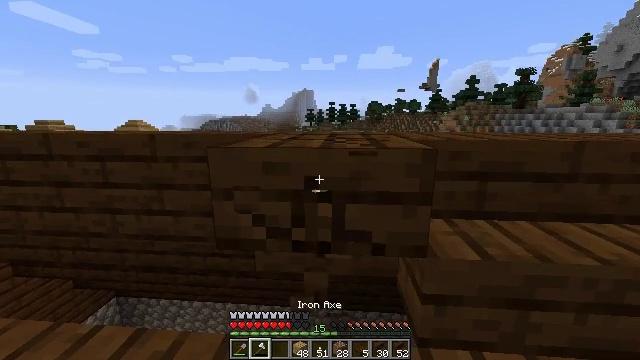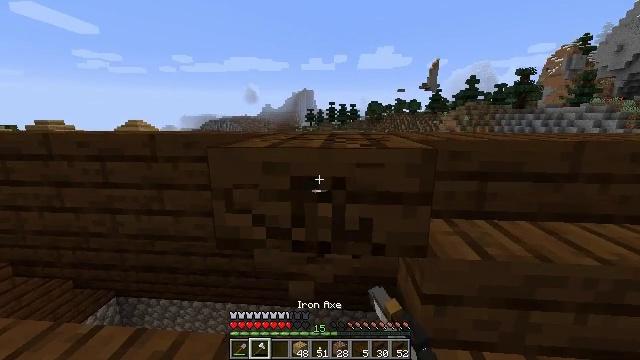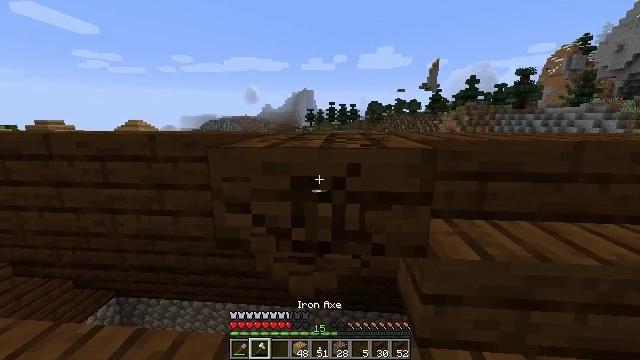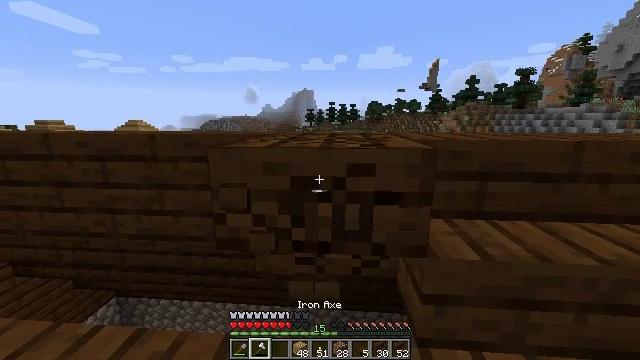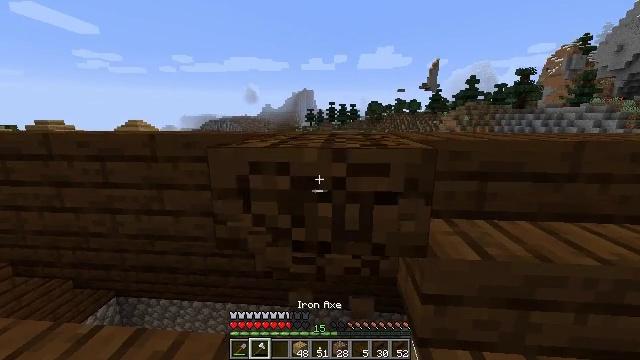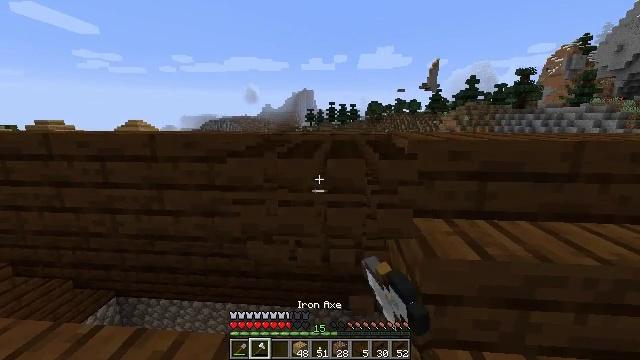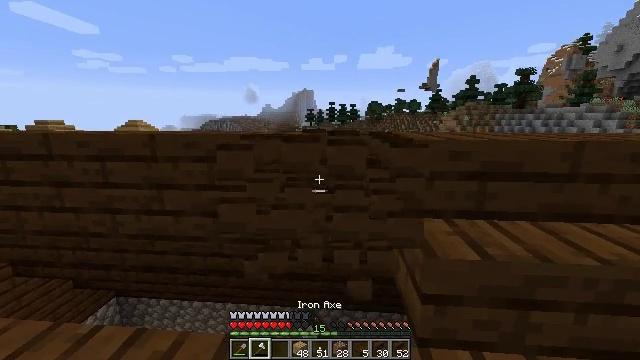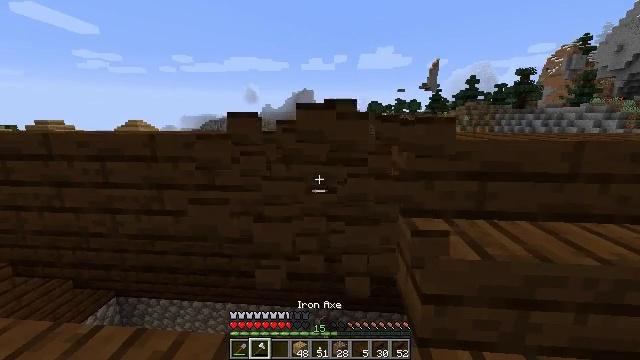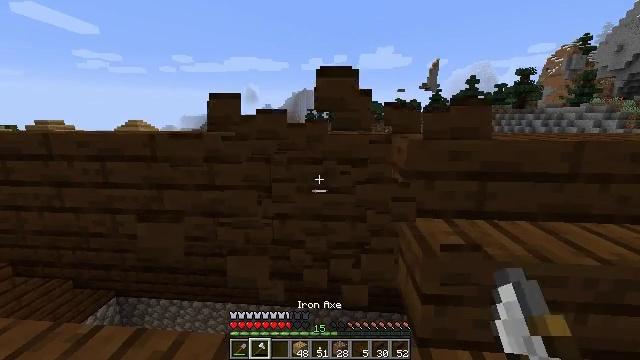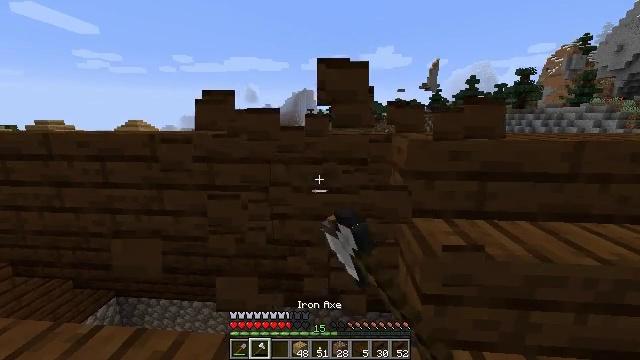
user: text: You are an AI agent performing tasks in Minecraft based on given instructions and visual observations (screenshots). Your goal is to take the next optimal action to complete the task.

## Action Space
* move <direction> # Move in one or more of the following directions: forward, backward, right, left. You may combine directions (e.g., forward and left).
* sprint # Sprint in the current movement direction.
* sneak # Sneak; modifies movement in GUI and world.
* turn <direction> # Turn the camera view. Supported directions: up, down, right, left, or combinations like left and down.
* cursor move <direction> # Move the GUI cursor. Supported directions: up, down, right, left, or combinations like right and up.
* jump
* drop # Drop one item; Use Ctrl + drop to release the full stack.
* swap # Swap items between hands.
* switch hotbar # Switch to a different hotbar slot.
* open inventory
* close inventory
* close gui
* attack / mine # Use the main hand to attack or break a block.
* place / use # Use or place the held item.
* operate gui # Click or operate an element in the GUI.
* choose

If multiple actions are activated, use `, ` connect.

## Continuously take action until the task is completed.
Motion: motion action
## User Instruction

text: Remove the dark oak stairs from the build.
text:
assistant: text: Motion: attack / mine
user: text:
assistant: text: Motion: attack / mine
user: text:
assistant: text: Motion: attack / mine
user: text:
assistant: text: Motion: attack / mine
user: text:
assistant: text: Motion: attack / mine
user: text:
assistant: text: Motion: attack / mine
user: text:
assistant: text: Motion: attack / mine
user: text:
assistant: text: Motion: attack / mine
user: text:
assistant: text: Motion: attack / mine
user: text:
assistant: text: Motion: attack / mine